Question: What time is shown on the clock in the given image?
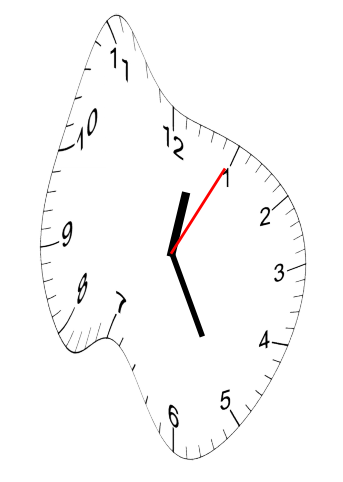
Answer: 12:25:05